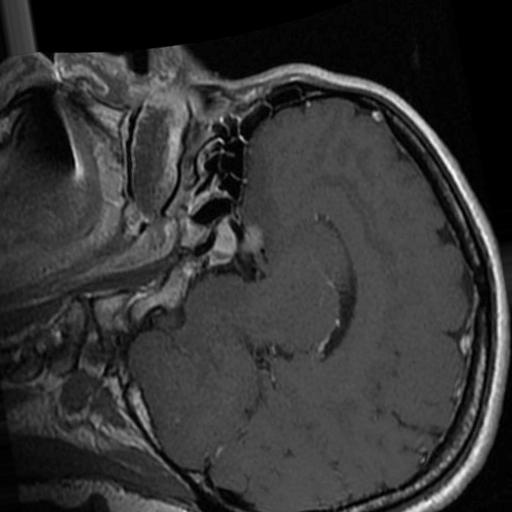
Label: brain_tumor